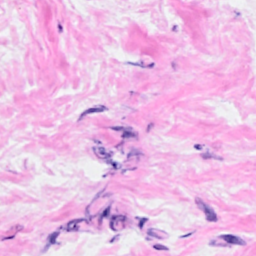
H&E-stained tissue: Breast